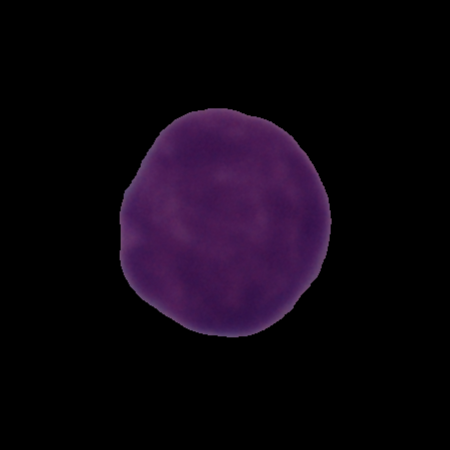
Label: cancer